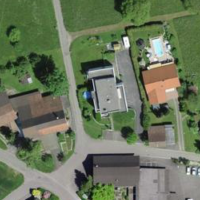
EUNIS habitat code: 55
Species observed at this site:
Lamium maculatum